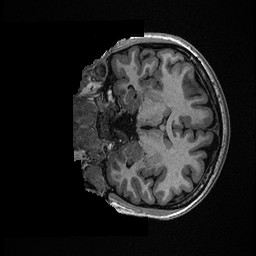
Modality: T1w
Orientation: coronal
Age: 23
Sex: female
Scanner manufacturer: ge
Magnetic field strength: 3 T
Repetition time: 0.006952 s
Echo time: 0.00292 s